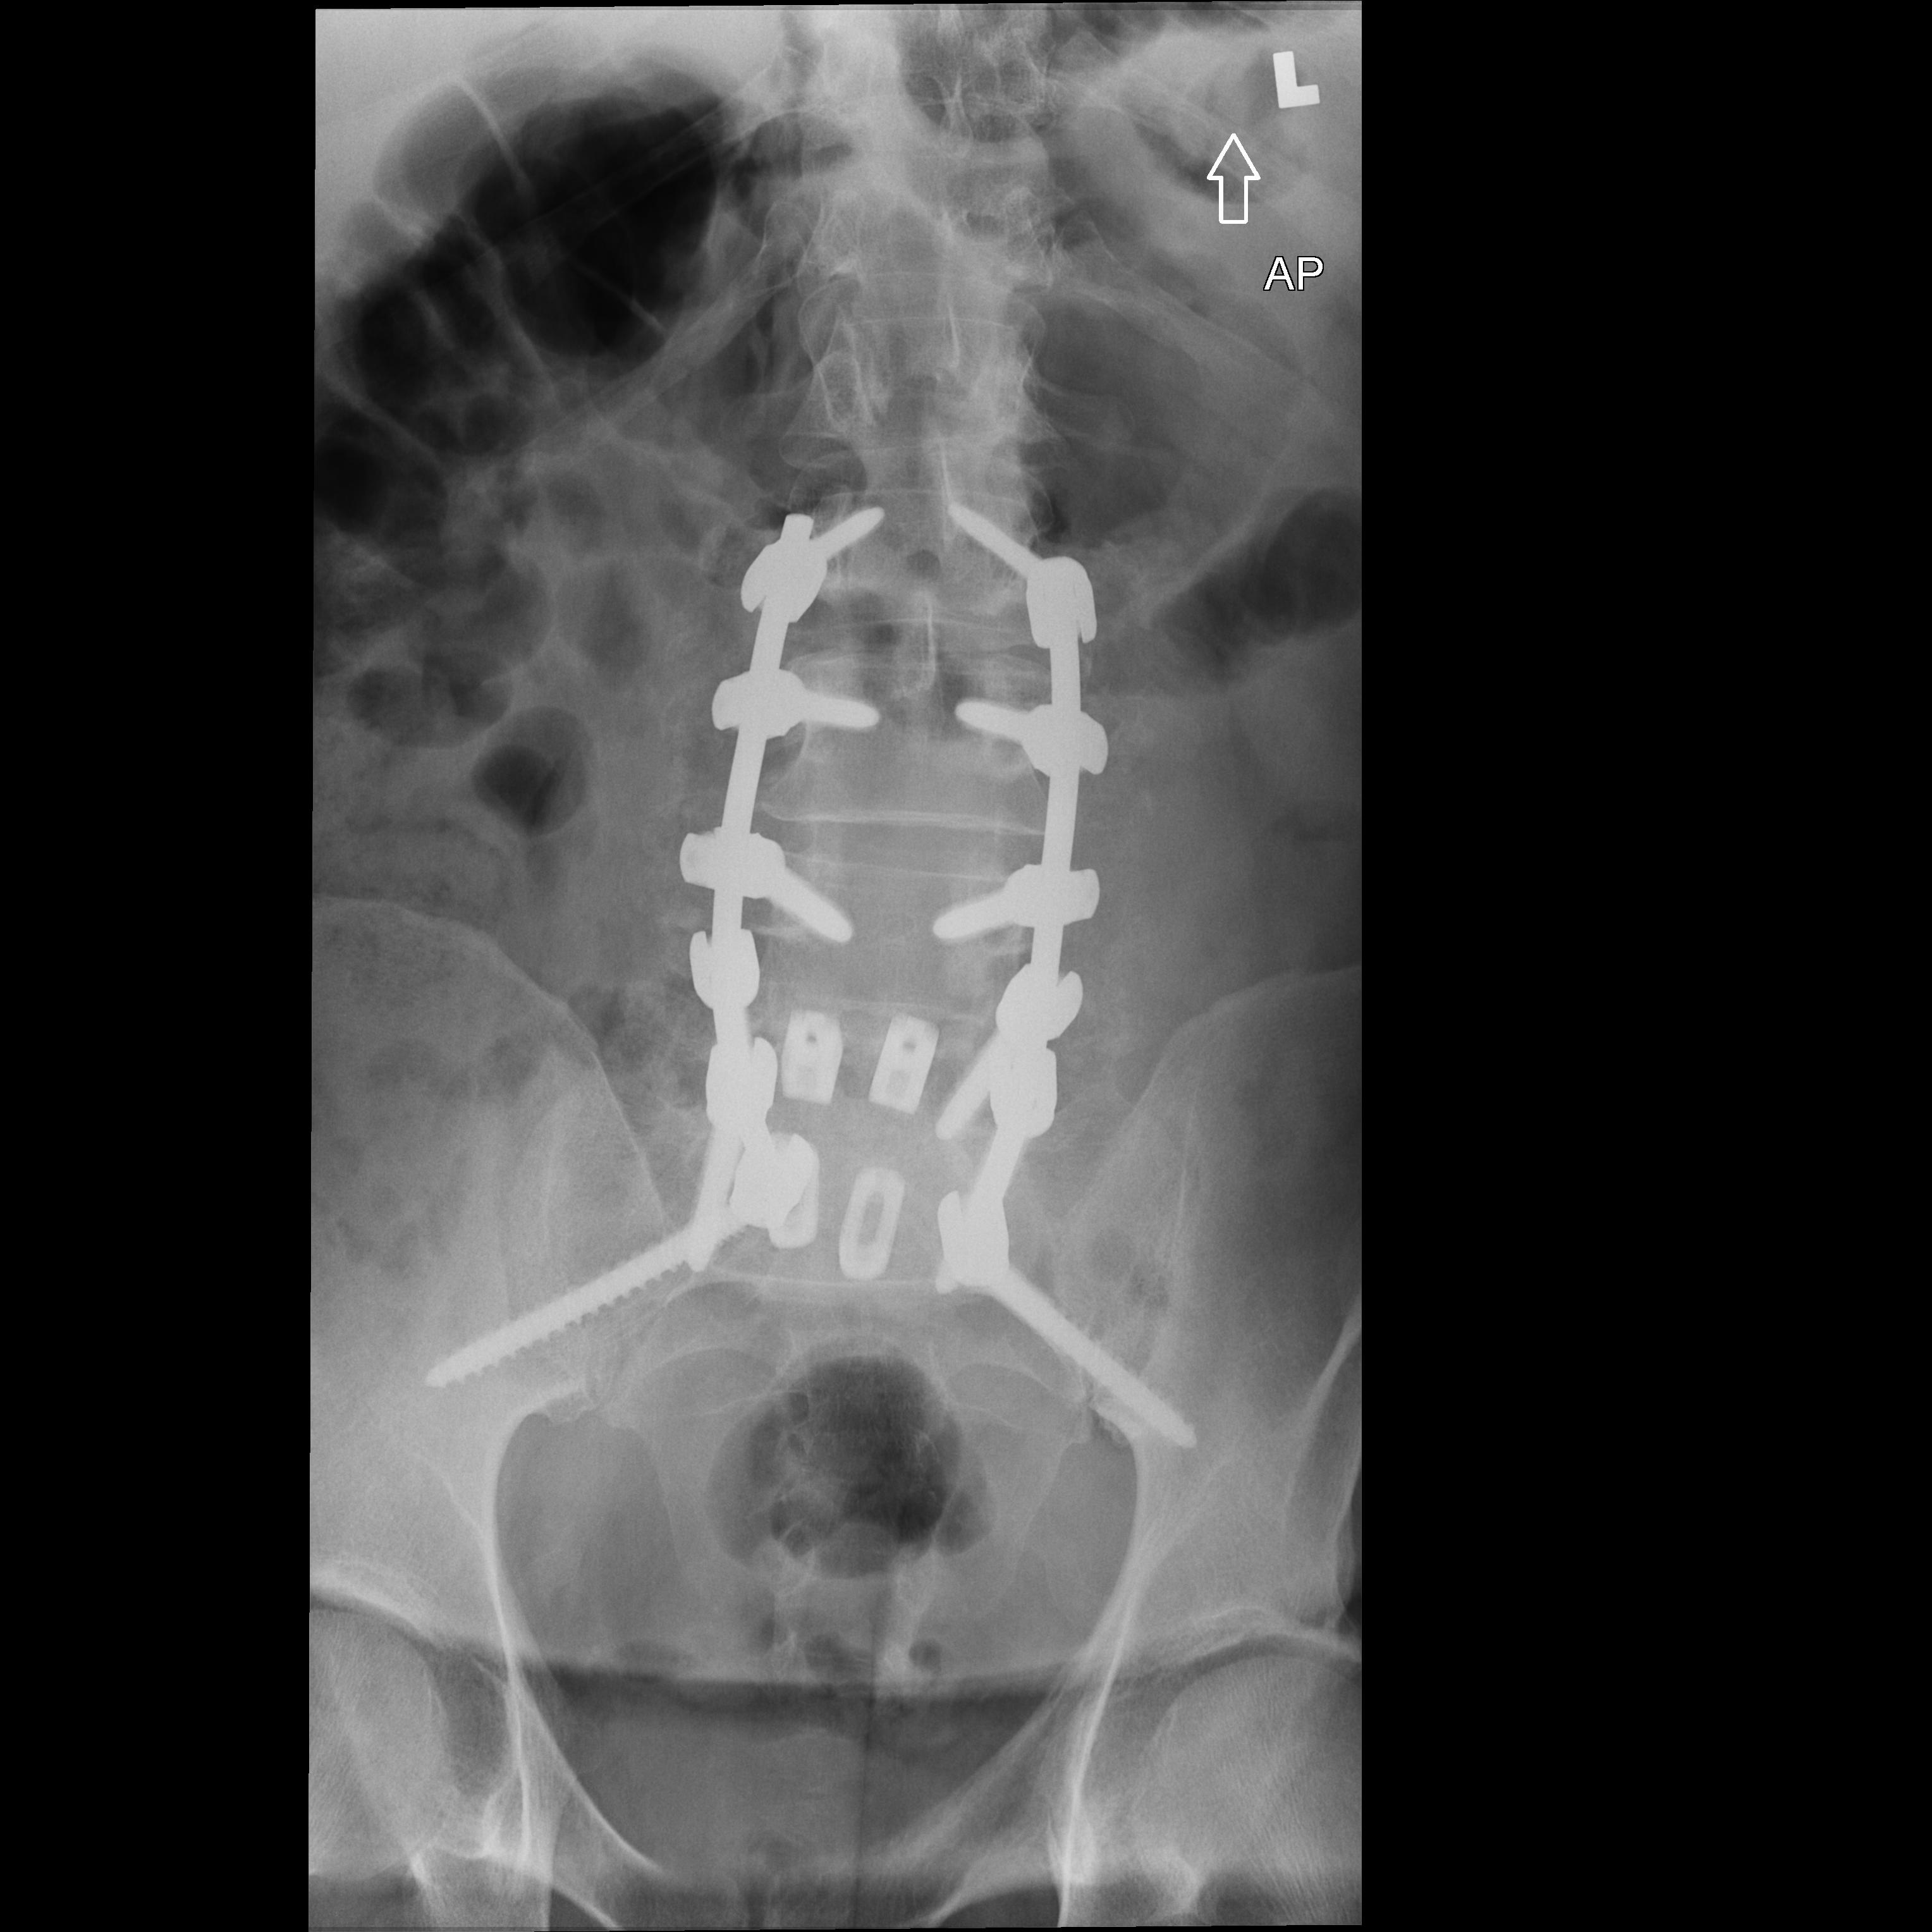
View: AP
Implant manufacturer: medtronic solera